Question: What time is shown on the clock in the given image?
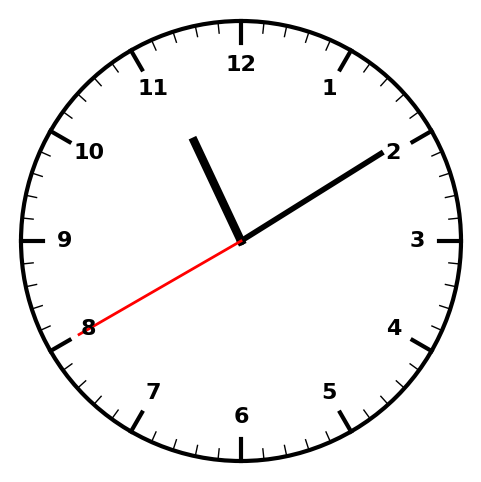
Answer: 11:09:40